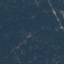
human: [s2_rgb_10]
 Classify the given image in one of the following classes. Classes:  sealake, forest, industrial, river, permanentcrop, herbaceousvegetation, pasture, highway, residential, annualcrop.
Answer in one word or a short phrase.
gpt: Forest